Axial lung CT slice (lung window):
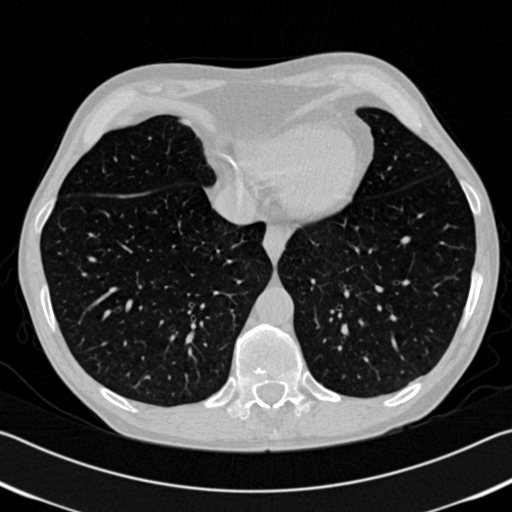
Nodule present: no